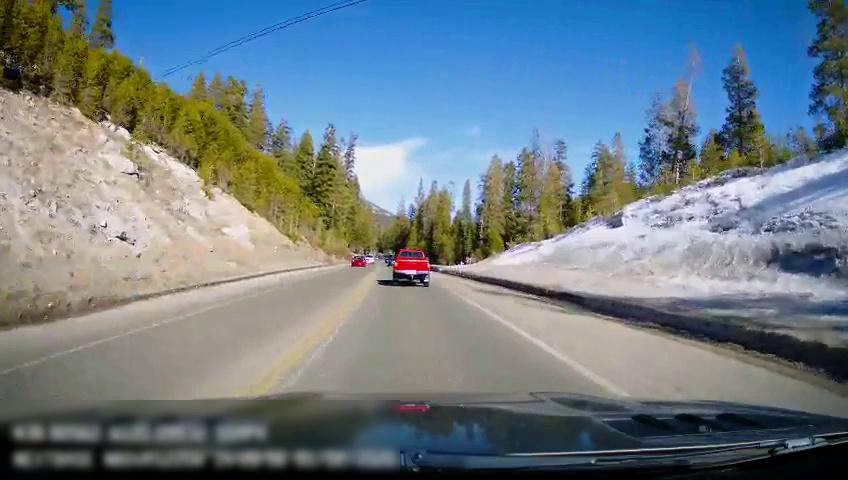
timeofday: Day
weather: Sunny
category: Drivable Space
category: Vehicles | SUV
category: Vehicles | Car
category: Vehicles | Car
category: Vehicles | Truck
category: Lanes | Opposite Lane
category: Lanes | Opposite Lane
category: Lanes | Current Lane
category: Lanes | Current Lane